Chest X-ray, PA view. Patient: 37 years old, sex M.
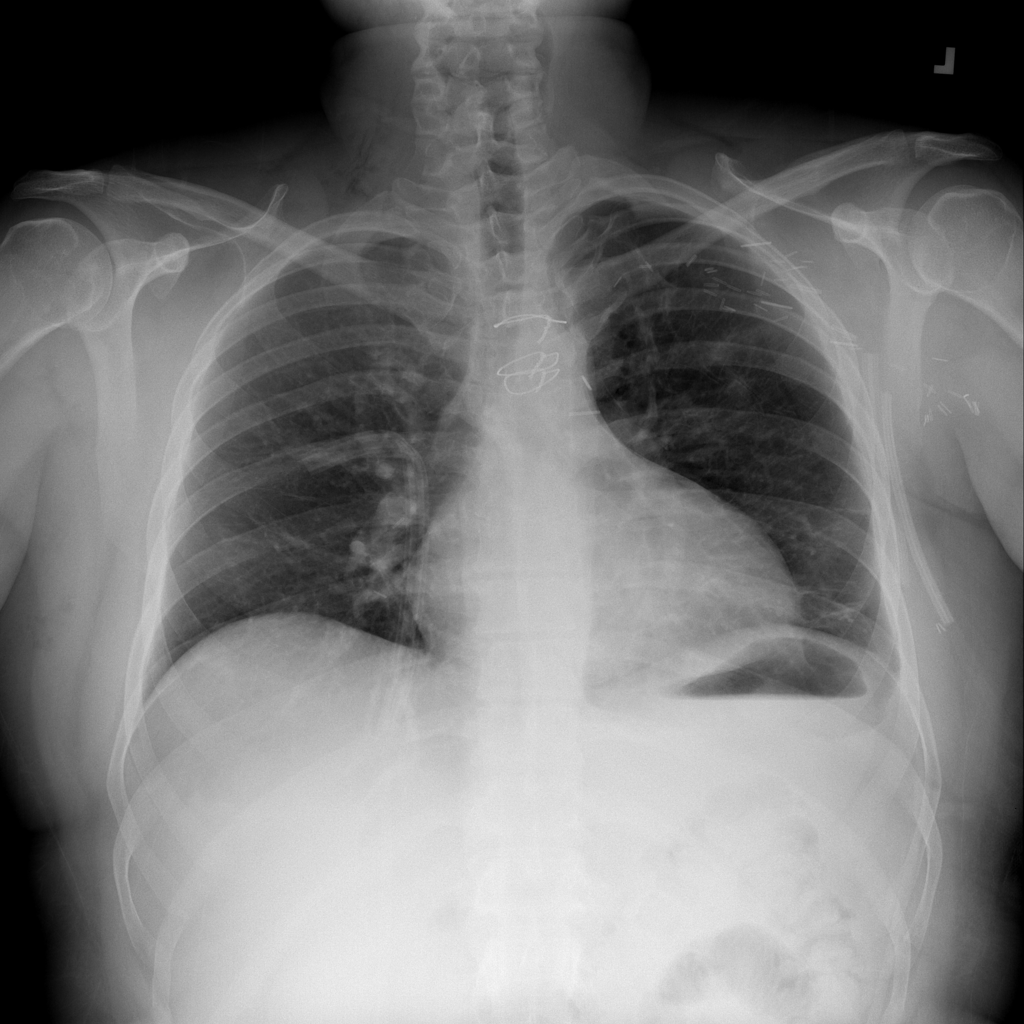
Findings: No Finding